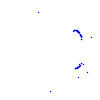
Particle: kaon